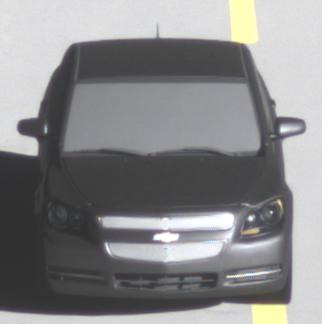
Make: Chevrolet
Model: Malibu 2.4
Detailed model: Malibu
Model produced from: 2012/07
Model produced until: 2014/08
Doors: 4
Color: gray
Road condition: dry road
Daytime: morning or afternoon
Contrast: high contrast